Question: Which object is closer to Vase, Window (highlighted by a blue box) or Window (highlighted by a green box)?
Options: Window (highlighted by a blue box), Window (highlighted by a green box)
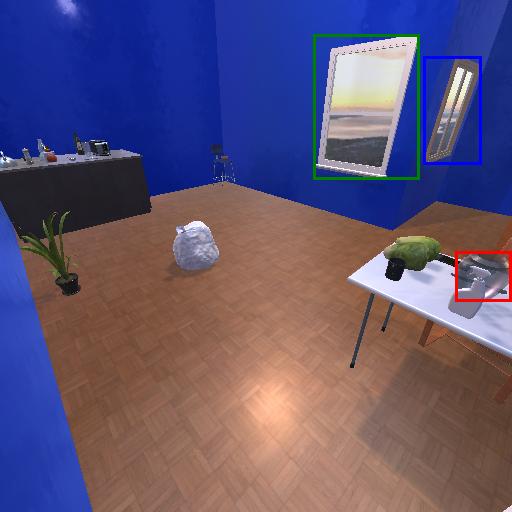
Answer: Window (highlighted by a blue box)